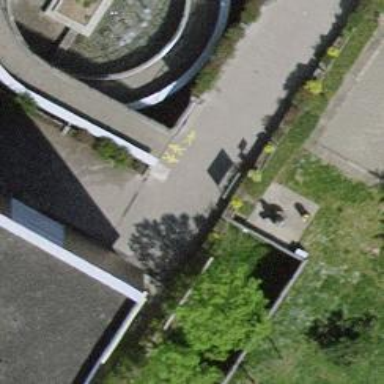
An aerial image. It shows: Paved footway that goes through building passage tunnel.